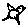
Label: bird